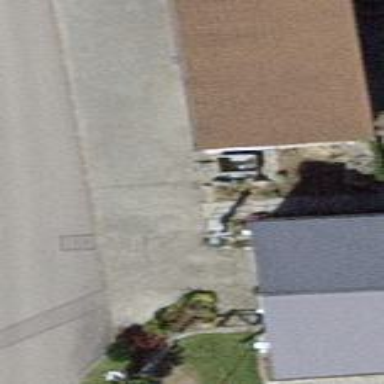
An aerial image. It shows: Group of garages.